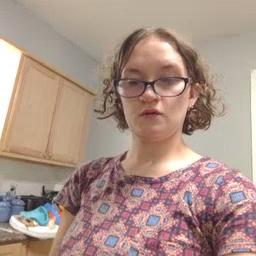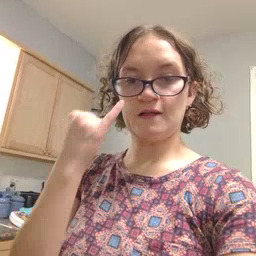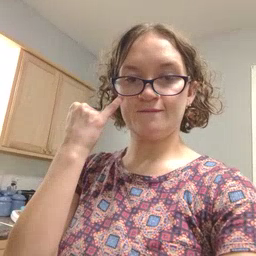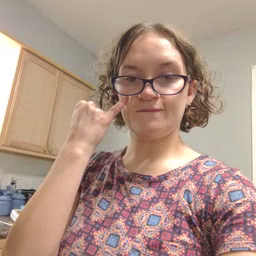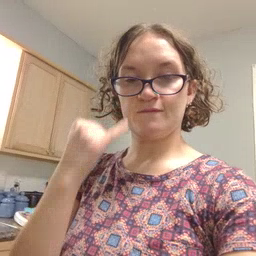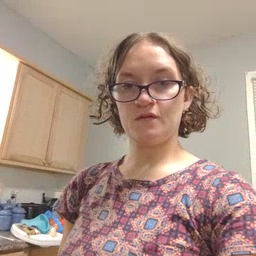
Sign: if